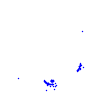
Particle: proton